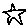
Label: star